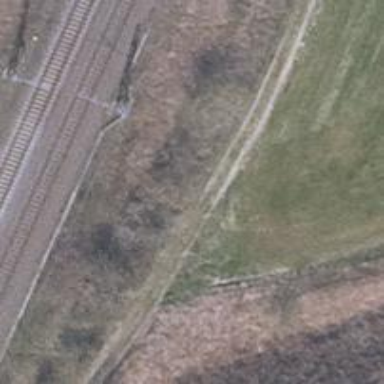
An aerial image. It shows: Track with concrete plates. The track has grade 5 track type.